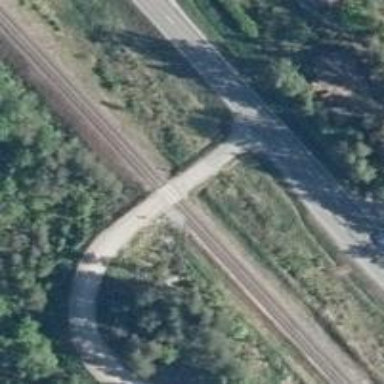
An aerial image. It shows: Railway level crossing.